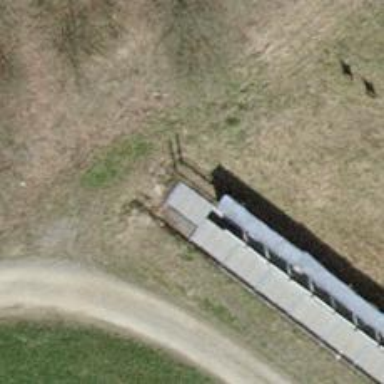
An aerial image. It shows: Retaining wall.